Question: I would like to make KO validation work with the bootstrap styling for validation messages.
I have it so that the bootstrap validation message is displayed when the content is invalid but it also displays the OOB KO validation message alongside.

Below is my code, I was expecting that 'data-bind="validationMessage: Name"' would stop the default from being displayed but this appears not to be the case. Is there something I am missing to stop this displaying?
'''
<div class="container">
<form class="form-horizontal">
<div class="control-group" data-bind="css: { success: Name.isModified() && Name.isValid(), error: Name.isModified() && !Name.isValid() }">
<label for="inputName" class="control-label">Name</label>
<div class="controls">
<input type="text" id="inputName" placeholder="put something in and then clear" data-bind="value: Name, valueUpdate: 'afterkeydown'">
<span class="help-inline" data-bind="validationMessage: Name, visible: Name.isModified() && !Name.isValid()"></span>
</div>
</div>
</form>
</div>
'''
And
'''
function ViewModel() {
var self = this;
self.Name = ko.observable()
.extend({ required: true });
return self;
}
$(function () {
ko.applyBindings(new ViewModel());
});
'''
JSFiddle is here: <URL>
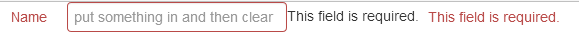
Answer: Using the 'data-bind="validationMessage: Name"' is not enough you need to set the 'insertMessages' property to 'false' to disable the automatic error message insertion.
You can do this when initializing the ko validation plugin with:
'''
ko.validation.init({insertMessages: false});
'''
Demo <URL>.
You can check out the other configuration options in the <URL>